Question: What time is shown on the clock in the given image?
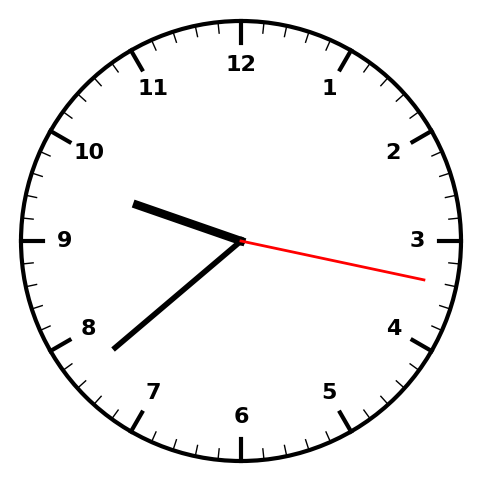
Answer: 09:38:17